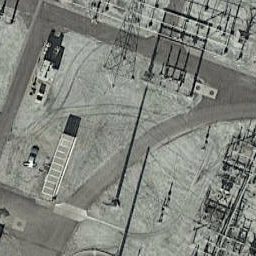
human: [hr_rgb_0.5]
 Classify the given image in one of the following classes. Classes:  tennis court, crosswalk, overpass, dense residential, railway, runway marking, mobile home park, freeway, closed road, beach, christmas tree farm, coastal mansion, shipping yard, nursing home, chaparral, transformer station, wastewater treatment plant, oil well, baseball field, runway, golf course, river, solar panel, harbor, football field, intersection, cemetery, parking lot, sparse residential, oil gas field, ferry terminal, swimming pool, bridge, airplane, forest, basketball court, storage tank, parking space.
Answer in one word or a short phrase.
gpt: transformer station